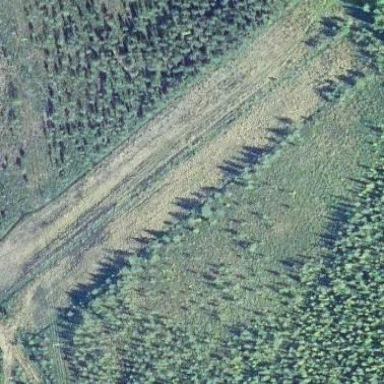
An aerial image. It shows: Peat cutting area.